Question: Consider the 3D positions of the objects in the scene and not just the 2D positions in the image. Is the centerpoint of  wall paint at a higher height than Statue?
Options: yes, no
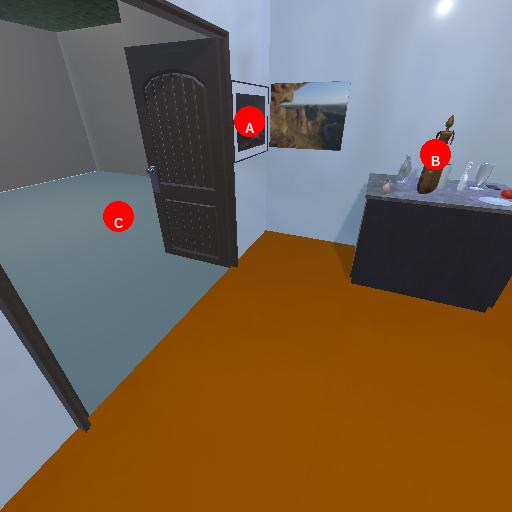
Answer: yes